Question: My csv file (heart.csv) is like this:
'''
age,sex,cp,trtbps,chol,fbs,restecg,thalachh,exng,oldpeak,slp,caa,thall,output
63,1,3,145,233,1,0,150,0,2.3,0,0,1,1
54,1,0,110,239,0,1,126,1,2.8,1,1,3,0
41,0,1,130,204,0,0,172,0,1.4,2,0,2,1
70,1,0,145,174,0,1,125,1,2.6,0,0,3,0
62,1,1,120,281,0,0,103,0,1.4,1,1,3,0
57,0,0,120,354,0,1,163,1,0.6,2,0,2,1
'''
I want to search the CSV file column by column.... I want only those rows which column 'output' has value '1' or '0'. I want to get this result using .
I've tried this:
'''
echo "please enter pattern to search: "
read pattern
awk -v patt="$pattern" -F',' '$14 == patt' heart.csv
'''
It worked for every other column. it's just NOT working for the last column.
The output file should be like this (with the last column being '1'):
'''
63,1,3,145,233,1,0,150,0,2.3,0,0,1,1
41,0,1,130,204,0,0,172,0,1.4,2,0,2,1
57,0,0,120,354,0,1,163,1,0.6,2,0,2,1
'''
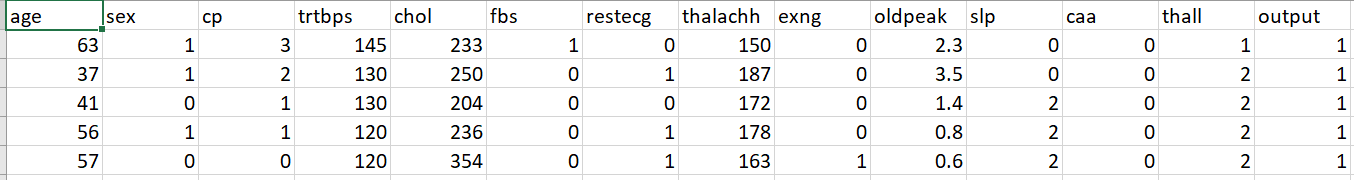
Answer: Sounds like your csv file has windows line endings '
' instead of linux line endings '
'. Therefore every value from the file's last column ends with '
' and prevents '$14 == patt' from ever being true (unless you have 'patt="...
"').
To fix this, you can convert your csv file using 'dos2unix heart.csv'.
If you want to keep the windows line endings (even in the output) and have GNU awk ('check awk --version'), then you can use
'''
awk -v patt="$pattern" -F, -v RS='
' -v ORS='
' '$14 == patt'
'''